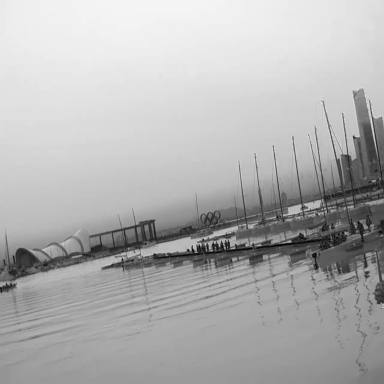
There are ten sailboats in the infrared image.